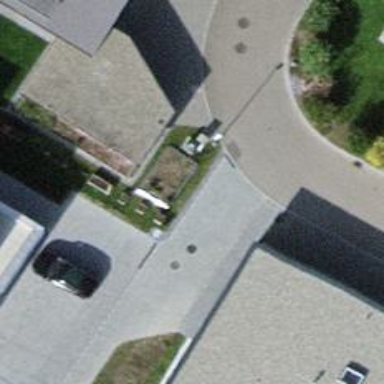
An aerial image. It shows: Unpaved footway.